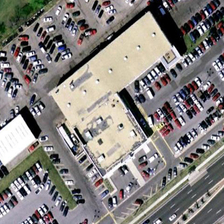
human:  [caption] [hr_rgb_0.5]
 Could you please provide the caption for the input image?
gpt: many cars are in a large parking lot with a large building near a road .

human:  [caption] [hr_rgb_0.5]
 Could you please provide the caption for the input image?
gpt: many cars are in a large parking lot with a large building near a road .

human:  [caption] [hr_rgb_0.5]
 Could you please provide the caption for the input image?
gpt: many cars are in a large parking lot with a large building near a road .

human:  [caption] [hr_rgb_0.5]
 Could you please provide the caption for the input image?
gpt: many cars are in a large parking lot with a large building near a road .

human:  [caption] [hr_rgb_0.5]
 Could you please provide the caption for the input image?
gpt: many cars are in a large parking lot with a large building near a road .